Question: A PHP file has been set up in order to contact a SQL database and retrieve the article with the corresponding ArticleID which I append to the end of the URL.
For example, www.example.com/retrieveArticle.php?ArticleID=1
Currently, the webpage does not show any text output whereas I expected to find one row output as a JSON format.
Note that my table is called Customer.
'''
<?php
if(issert($_REQUEST["ArticleID"]))
{
$con = mysql_connect("localhost","createyo_james","password");
if(!$con)
{
die("Could not connect: " .mysql_error());
}
mysql_select_db("createyo_TestDatabase", $con);
$articleID = $_REQUEST["ArticleID"];
$result = mysql_query("SELECT * FROM Customer WHERE ID = "$articleID" ") or die("Errant query:");
while($row = mysql_fetch_assoc($result))
{
$output[]=$row;
}
print(json_encode($output));
mysql_close($con);
}
else
{
$output = "not found";
print(json_encode($output));
}
?>
'''
Since many of the solutions have not worked it may be due to incorrect database information. I know the connection details are correct as I have similar PHP files connected to the same DB. However, I might be wrong about the table structure when getting ID etc...

'''
<?php
if(isset($_GET["ArticleID"]))
{
$con = mysql_connect("localhost","createyo_james","password");
if(!$con)
{
die("Could not connect: " .mysql_error());
}
mysql_select_db("createyo_TestDatabase", $con);
$articleID = mysql_real_escape_string($_GET["ArticleID"]);
$result = mysql_query("SELECT * FROM Customer WHERE ID = "$ArticleID"") or die("Errant query:");
while($row = mysql_fetch_assoc($result)) { array_push($output,$row); } echo json_endode($output);die;
mysql_close($con);
}
else
{
$output = "not found";
echo json_encode($output);
}
?>
'''
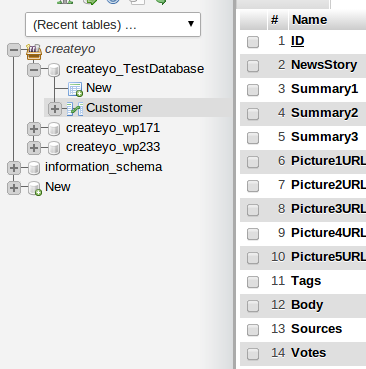
Answer: Edited Code
'''
<?php
if (isset($_GET["id"])) {
$con = mysql_connect("localhost", "USER_NAME", "PASSWORD");
if (!$con) {
die("Could not connect: " . mysql_error());
}
if (!mysql_select_db("DB_NAME", $con)) {
die("Database error " . mysql_error());
}
$id = $_GET["id"];
$query="SELECT * FROM table WHERE ID =".$id;
$result = mysql_query($query) or die("Errant query:");
$output = Array();
while ($row = mysql_fetch_assoc($result)) {
$output[] = $row;
}
echo json_encode($output);
mysql_close($con);
die;
} else {
$output = "not found";
echo (json_encode($output));
die;
}
?>
'''